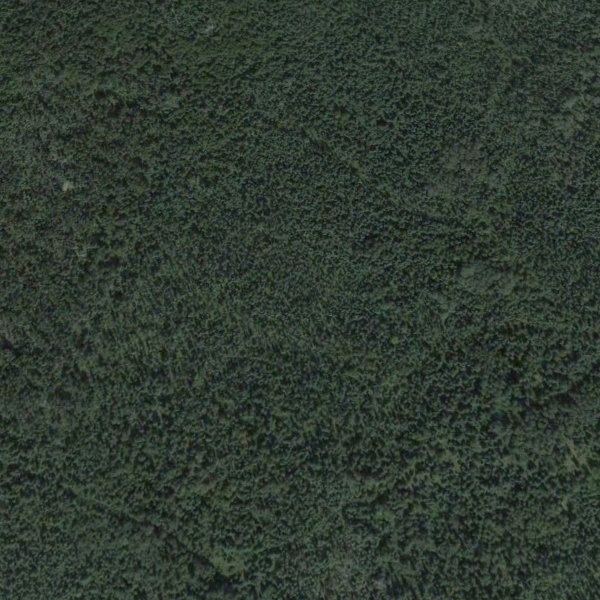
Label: Forest